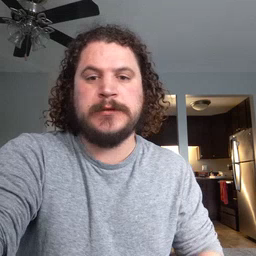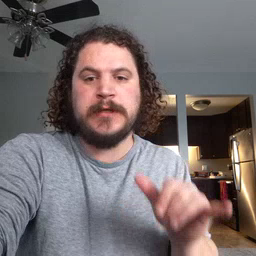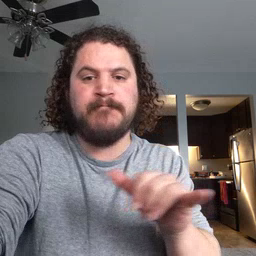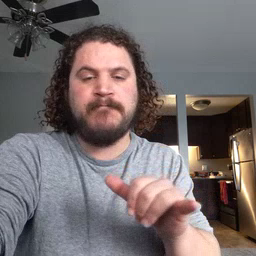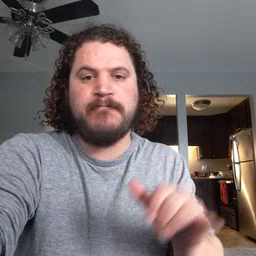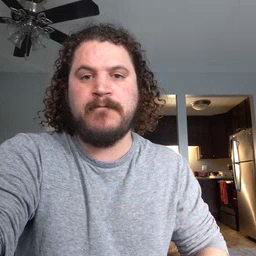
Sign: same